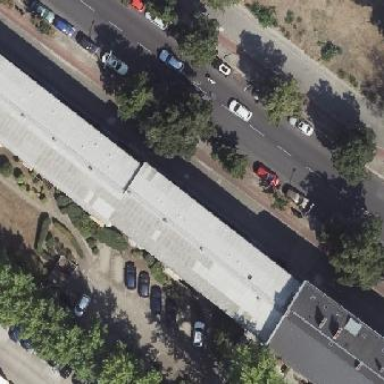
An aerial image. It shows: Gabled roof on building that houses apartments.